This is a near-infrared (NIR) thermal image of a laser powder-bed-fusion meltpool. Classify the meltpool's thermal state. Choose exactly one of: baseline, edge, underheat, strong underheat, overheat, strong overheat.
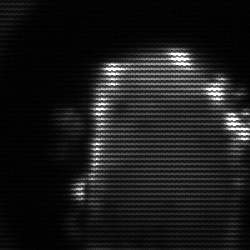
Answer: baseline